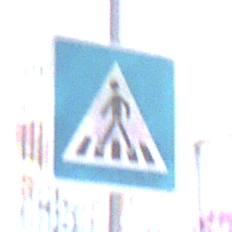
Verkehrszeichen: FussgaengerueberwegRechts
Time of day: MorningAfternoon
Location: Outdoor (Urban)
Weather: PartlyCloudy
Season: NotSpecified
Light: Natural